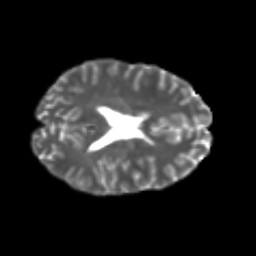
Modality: T2w
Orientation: axial
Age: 25
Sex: female
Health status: healthy
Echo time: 0.074 s